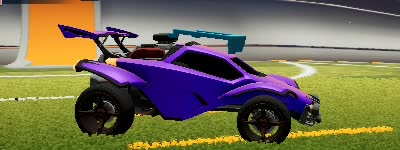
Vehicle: octane